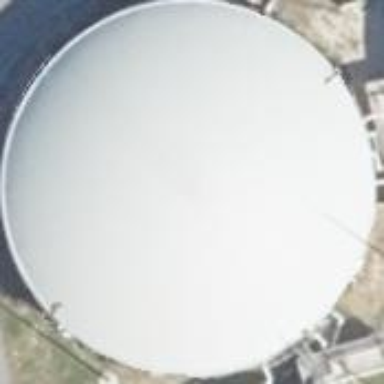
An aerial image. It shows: Silo building.